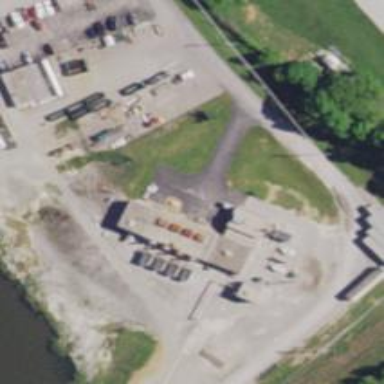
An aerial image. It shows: Generator for power supply.